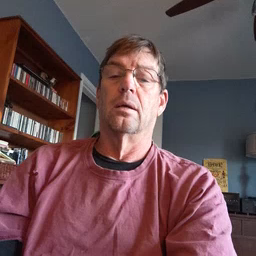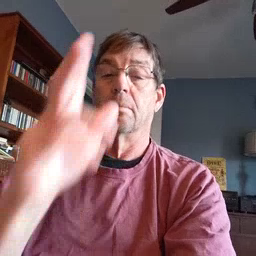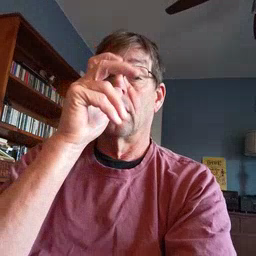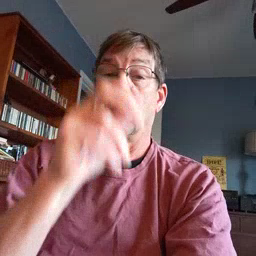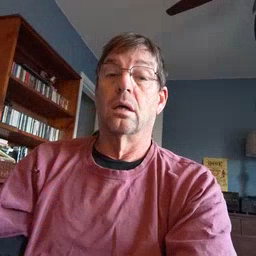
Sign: bug